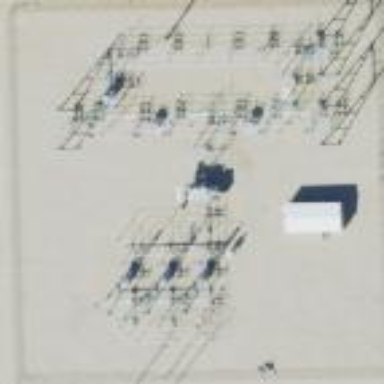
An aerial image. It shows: Distribution-level power substation.